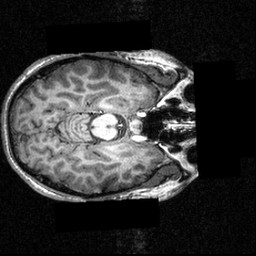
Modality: T1w
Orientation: axial
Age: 21
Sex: male
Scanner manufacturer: siemens
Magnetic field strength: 3.951 T
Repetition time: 1.5 s
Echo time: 0.00335 s